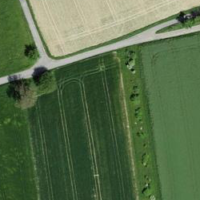
EUNIS habitat code: 25
Species observed at this site:
Beta vulgaris